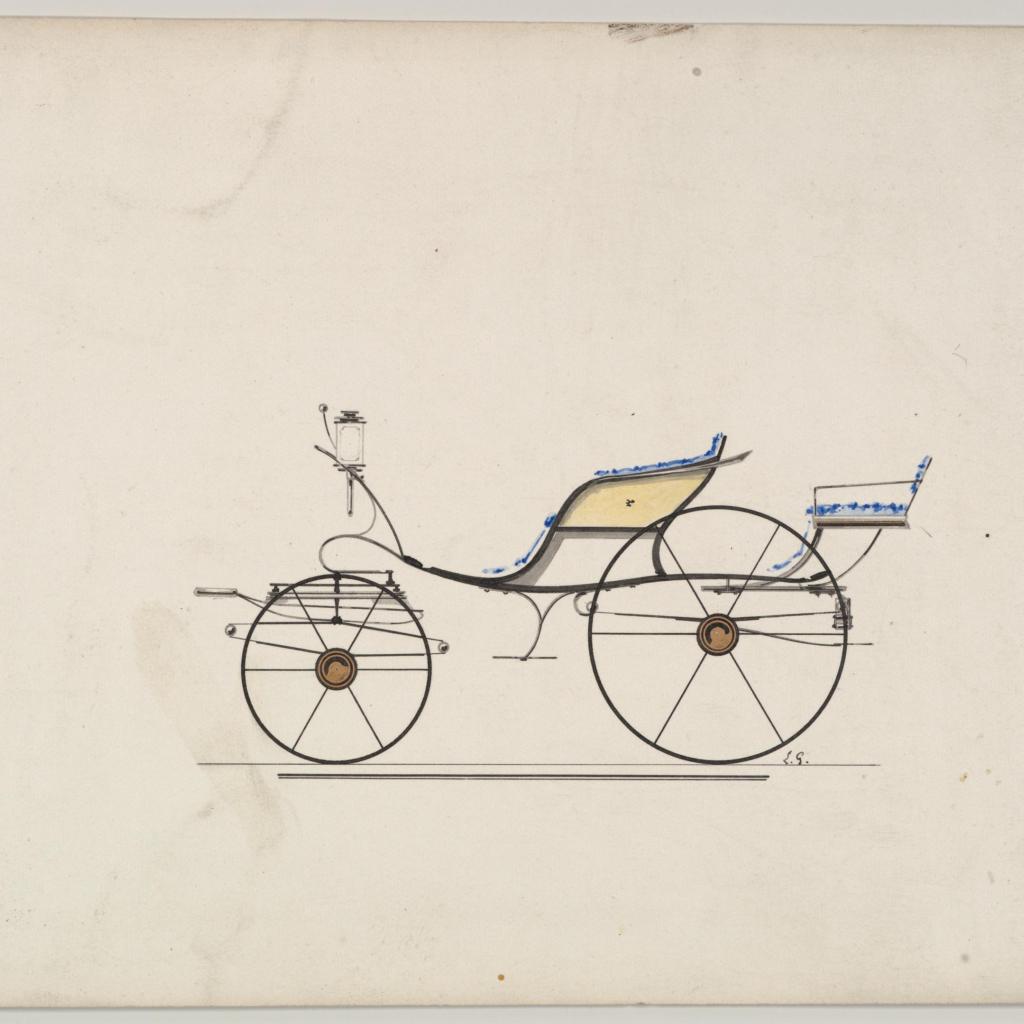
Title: George IV Phaeton (unnumbered)
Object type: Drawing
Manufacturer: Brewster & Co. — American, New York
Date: ca. 1870
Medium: Pen and black ink watercolor and gouache with metallic ink
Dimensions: sheet: 6 1/2 x 9 1/2 in. (16.5 x 24.1 cm)
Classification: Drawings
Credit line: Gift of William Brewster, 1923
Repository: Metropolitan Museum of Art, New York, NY